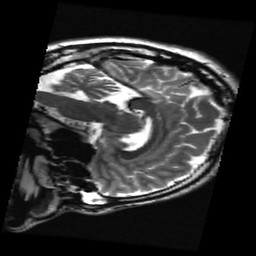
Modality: T2w
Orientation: sagittal
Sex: male
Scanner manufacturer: ge
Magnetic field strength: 3 T
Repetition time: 5 s
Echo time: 0.1019 s